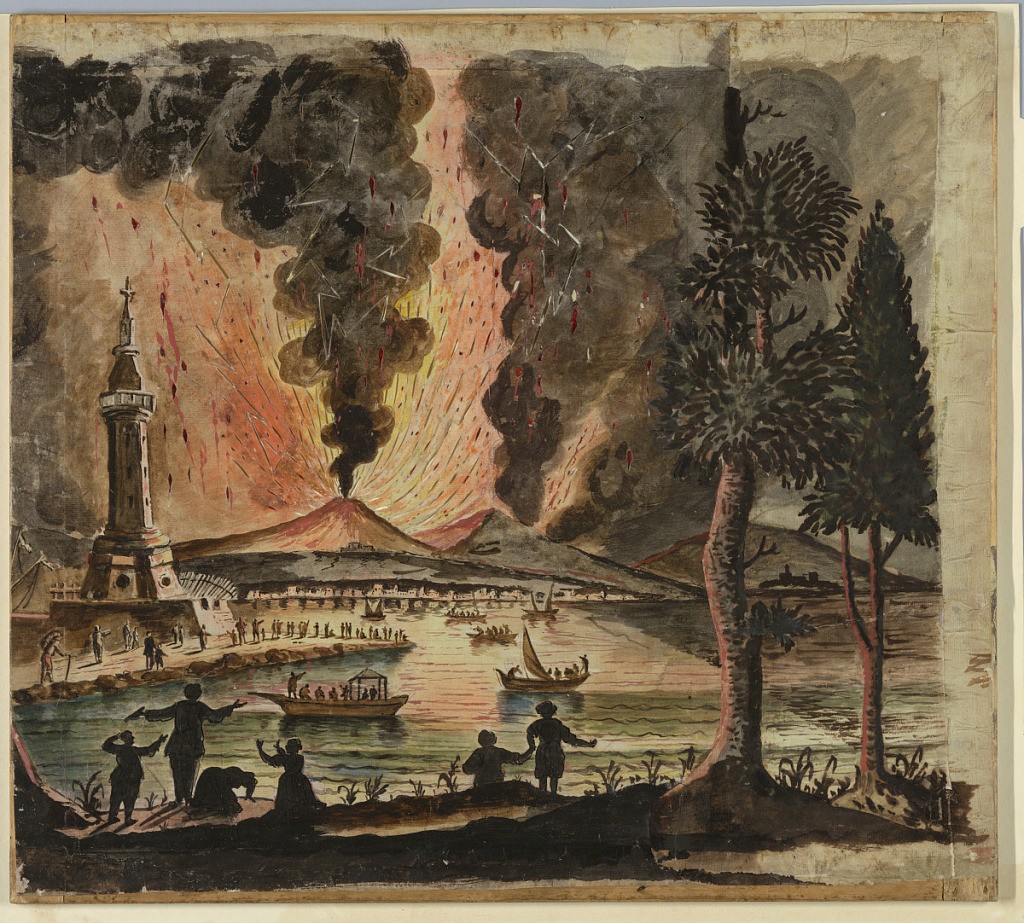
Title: Eruption of Vesuvius
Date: ca. 1780
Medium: Paper on wood frame
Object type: Lantern slide
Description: Magic lantern slide, optical toy. On black field, representation of volcano Vesuvius in eruption. To left, lighthouse-like tower topped with a cross. In foreground, six human figures and two trees.